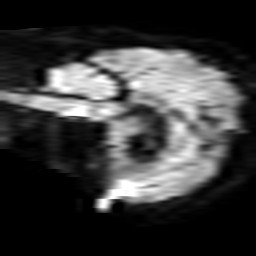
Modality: TRACE
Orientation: sagittal
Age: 66
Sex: male
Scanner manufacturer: philips
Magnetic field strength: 3 T
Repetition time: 3.454 s
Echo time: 0.076 s